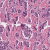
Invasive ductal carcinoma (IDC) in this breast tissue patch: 1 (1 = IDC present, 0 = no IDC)